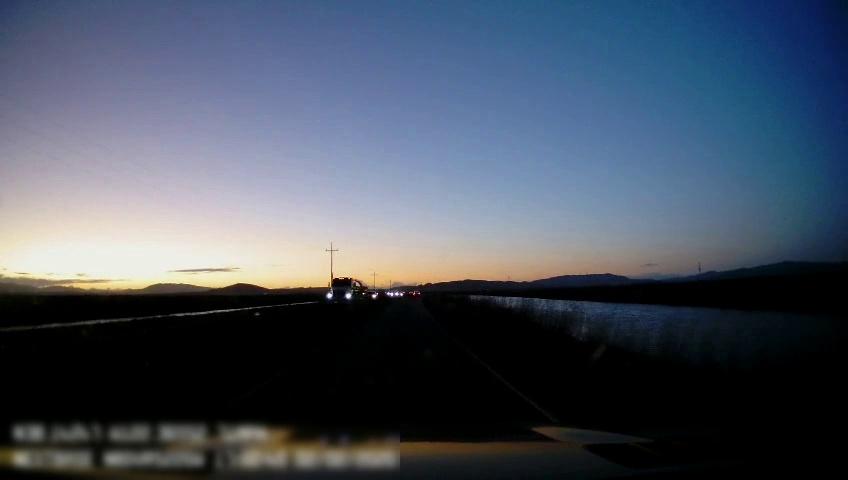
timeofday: Dusk/Dawn/Twilight
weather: Sunny
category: Drivable Space
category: Vehicles | Truck
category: Lanes | Current Lane
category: Lanes | Current Lane